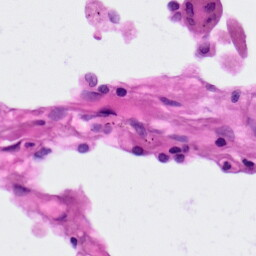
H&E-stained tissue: Lung